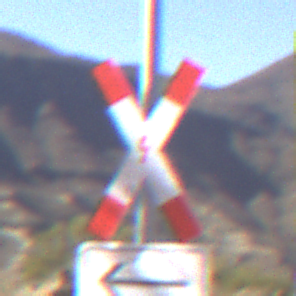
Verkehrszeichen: Andreaskreuz
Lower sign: RichtungsangabeDurchPfeile1
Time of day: MorningAfternoon
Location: Outdoor (Nature)
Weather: Clear
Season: NotSpecified
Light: Natural